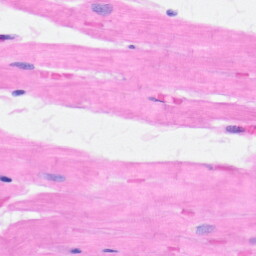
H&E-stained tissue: Heart